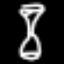
Label: hourglass